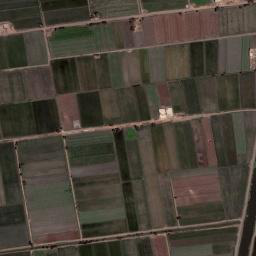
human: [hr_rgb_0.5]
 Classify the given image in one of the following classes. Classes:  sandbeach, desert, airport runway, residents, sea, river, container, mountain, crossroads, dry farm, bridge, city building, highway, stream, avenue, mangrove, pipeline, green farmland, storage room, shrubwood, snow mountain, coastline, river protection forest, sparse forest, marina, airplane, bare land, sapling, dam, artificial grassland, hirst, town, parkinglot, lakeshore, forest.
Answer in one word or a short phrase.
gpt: green farmland